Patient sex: M
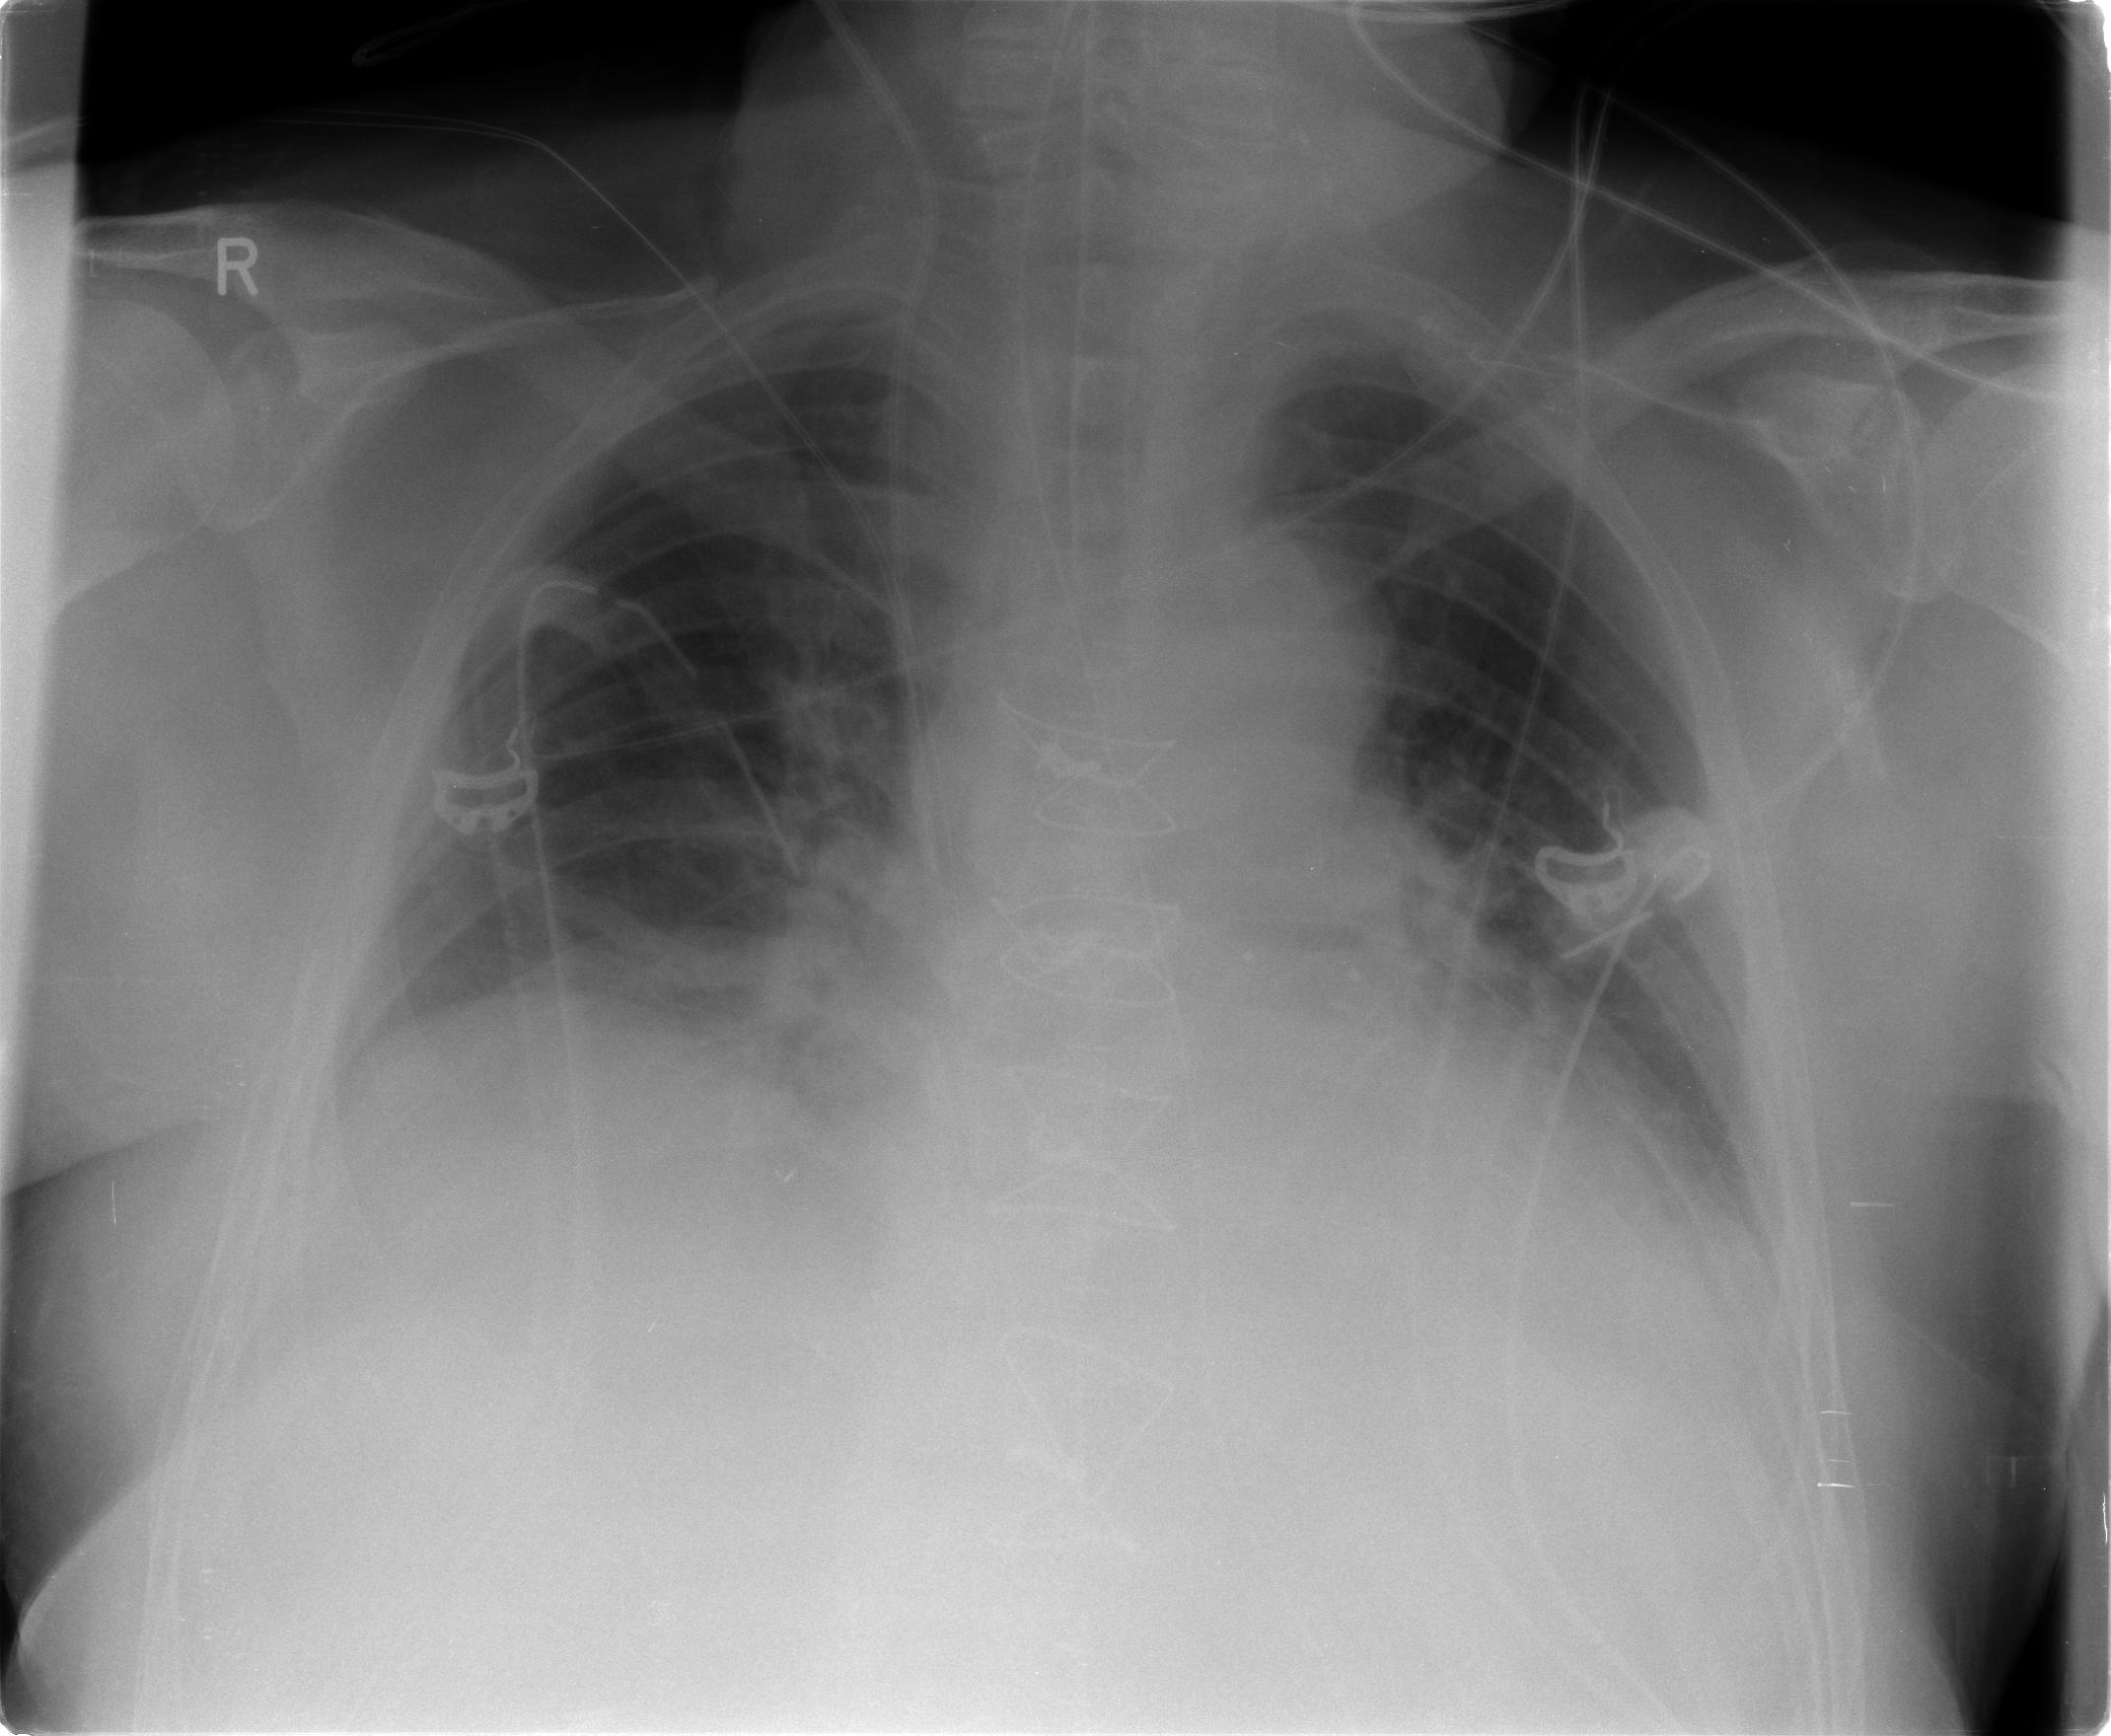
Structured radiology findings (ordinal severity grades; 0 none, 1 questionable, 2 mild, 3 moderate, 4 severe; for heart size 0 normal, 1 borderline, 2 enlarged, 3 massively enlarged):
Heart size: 2
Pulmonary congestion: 2
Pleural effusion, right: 1
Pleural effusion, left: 2
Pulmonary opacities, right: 0
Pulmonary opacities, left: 0
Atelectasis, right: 2
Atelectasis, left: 2